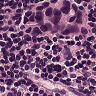
Metastatic tissue present: yes